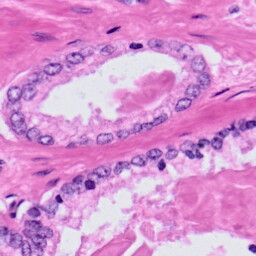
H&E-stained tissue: Prostate